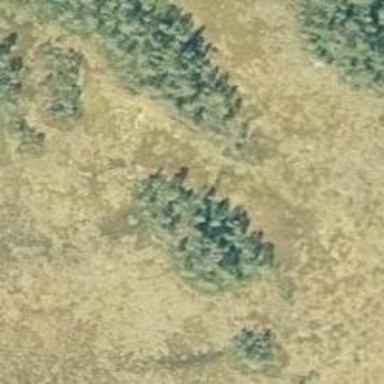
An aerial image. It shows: Beautiful woodland area.